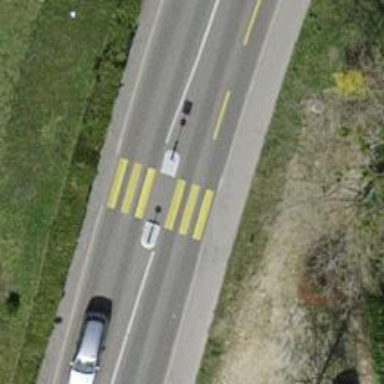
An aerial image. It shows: Zebra crossing with pedestrian island.